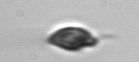
Label: Katodinium_or_Torodinium